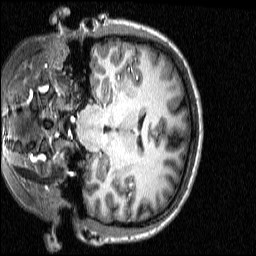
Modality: T1w
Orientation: coronal